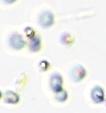
Label: Phaeocystis